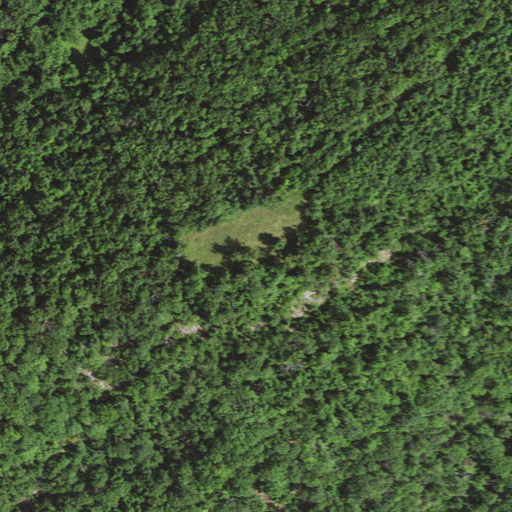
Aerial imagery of mountain in Virginia named Brush Mountain containing only deciduous forest